Field crop: maize
Growth stage: 2
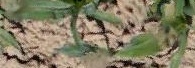
Species: maize